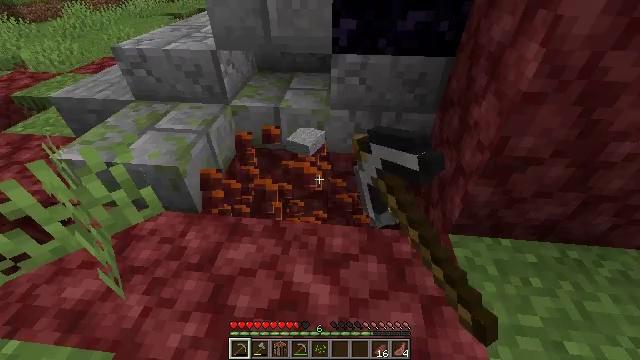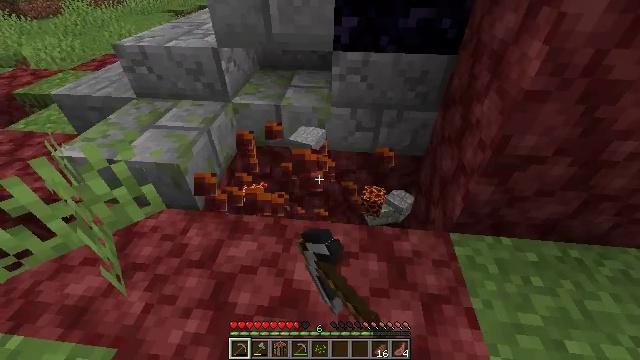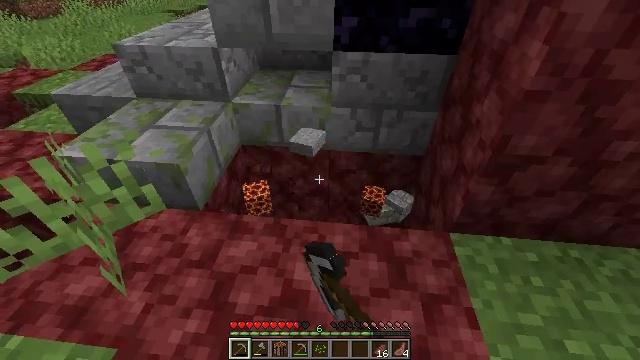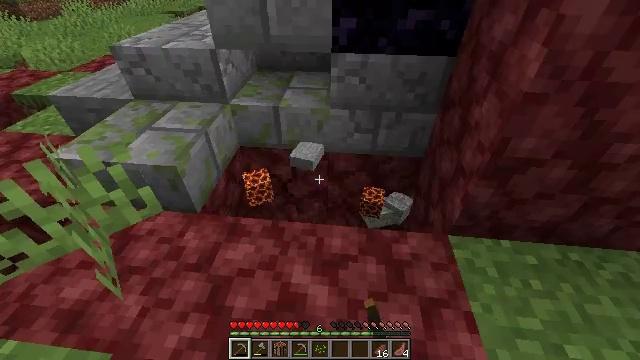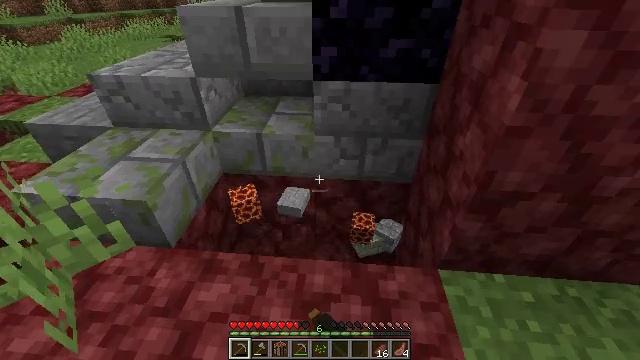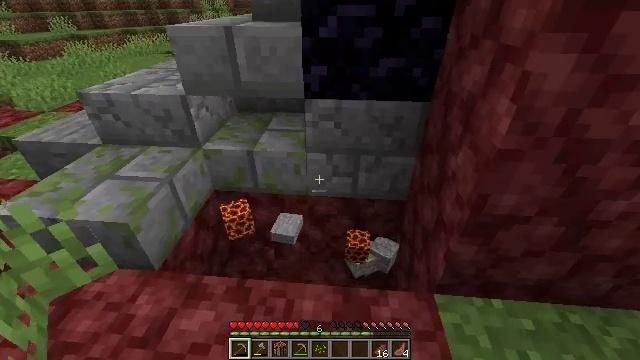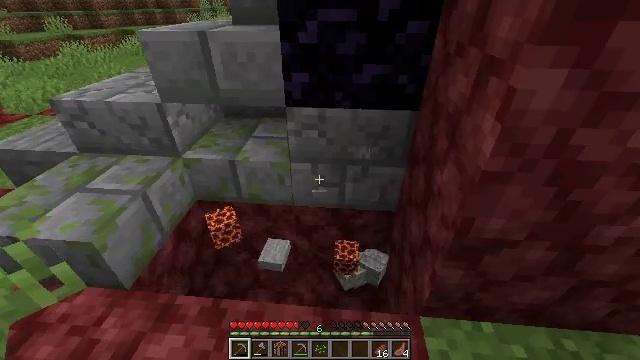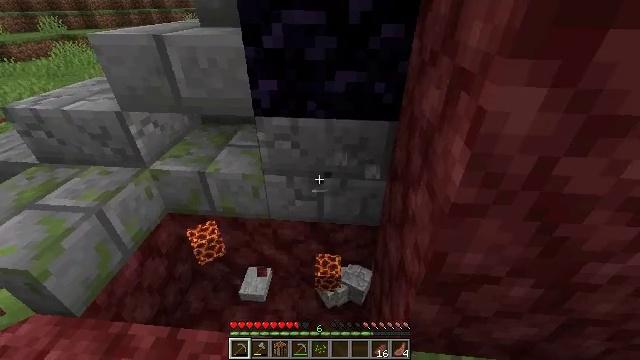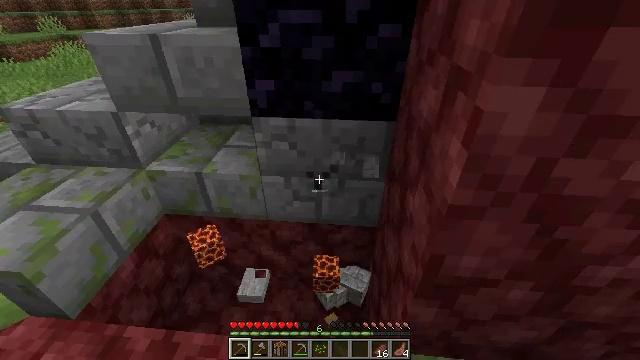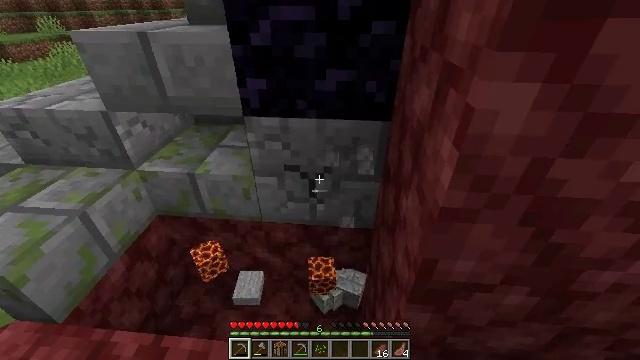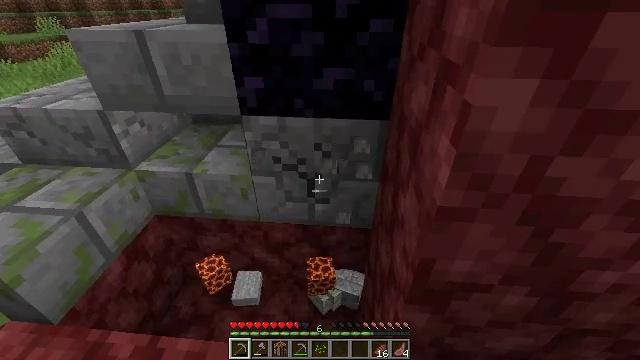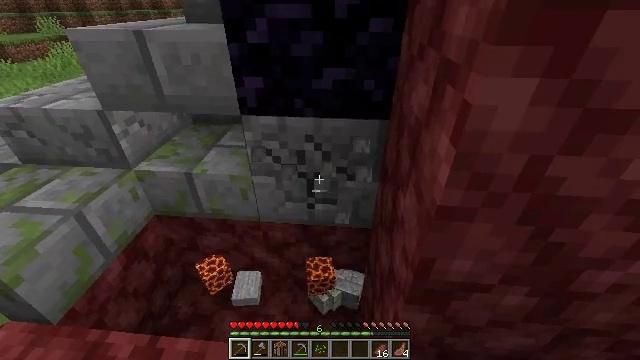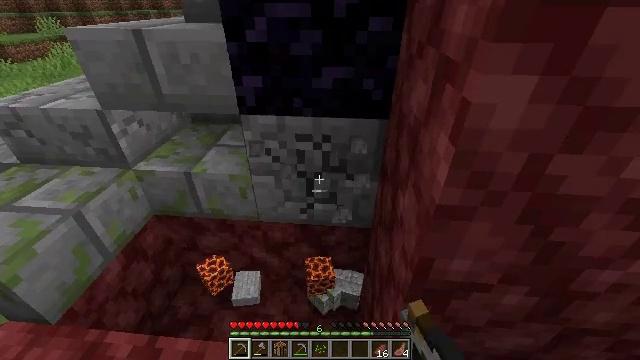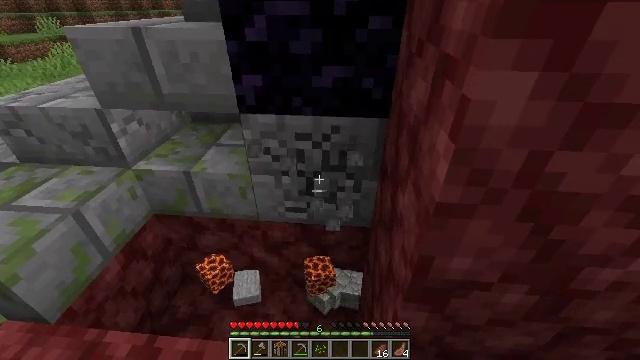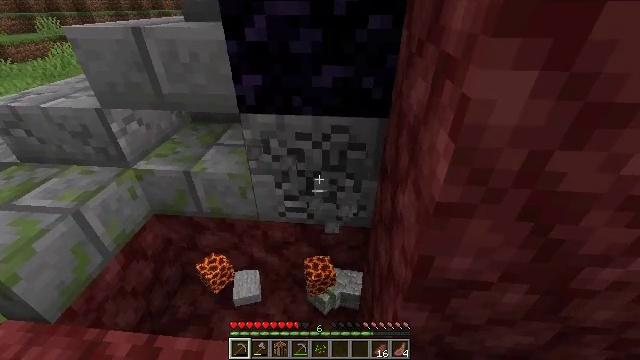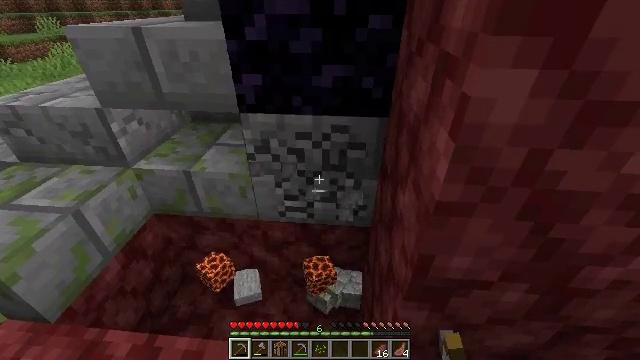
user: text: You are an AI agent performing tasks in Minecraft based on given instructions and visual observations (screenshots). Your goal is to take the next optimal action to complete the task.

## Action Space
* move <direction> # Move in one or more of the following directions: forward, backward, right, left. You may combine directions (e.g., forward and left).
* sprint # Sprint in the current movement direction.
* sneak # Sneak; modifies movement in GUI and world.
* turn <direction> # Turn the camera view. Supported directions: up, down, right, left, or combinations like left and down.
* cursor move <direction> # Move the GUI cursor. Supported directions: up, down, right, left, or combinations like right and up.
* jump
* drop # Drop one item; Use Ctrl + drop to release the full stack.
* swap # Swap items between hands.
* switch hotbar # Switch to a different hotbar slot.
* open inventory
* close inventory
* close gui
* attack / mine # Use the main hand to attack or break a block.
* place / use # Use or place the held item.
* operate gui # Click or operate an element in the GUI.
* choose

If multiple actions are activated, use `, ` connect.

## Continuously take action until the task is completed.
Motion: motion action
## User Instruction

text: Gather the cracked stone bricks from a structure.
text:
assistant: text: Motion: attack / mine
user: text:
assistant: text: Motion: attack / mine
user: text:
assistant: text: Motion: move forward and move right, attack / mine
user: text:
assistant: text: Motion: move forward and move right, turn up
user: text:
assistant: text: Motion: move forward and move right, turn up
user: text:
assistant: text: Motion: move forward and move right, attack / mine
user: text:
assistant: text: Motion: attack / mine
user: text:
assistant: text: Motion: attack / mine
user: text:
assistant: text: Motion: attack / mine
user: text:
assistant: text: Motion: attack / mine
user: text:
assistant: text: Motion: attack / mine
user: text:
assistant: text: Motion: attack / mine
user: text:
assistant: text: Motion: attack / mine
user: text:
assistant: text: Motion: attack / mine
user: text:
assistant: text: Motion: attack / mine
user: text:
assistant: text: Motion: attack / mine
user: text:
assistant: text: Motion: move forward, attack / mine
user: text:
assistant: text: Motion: move forward, attack / mine
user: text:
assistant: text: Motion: move forward, turn left and down, attack / mine
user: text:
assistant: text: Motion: move forward, turn left and down
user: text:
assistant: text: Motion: move forward
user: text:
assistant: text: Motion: no_op